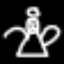
Label: angel